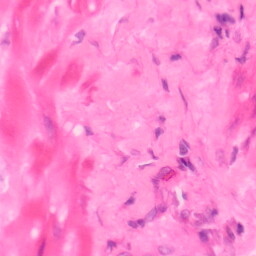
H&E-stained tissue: Colon